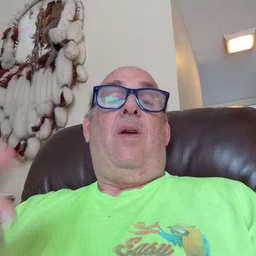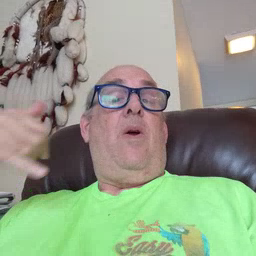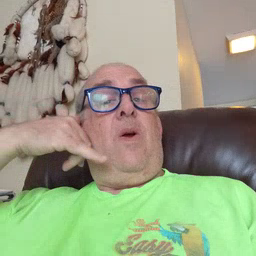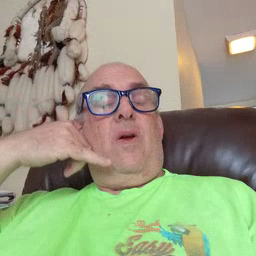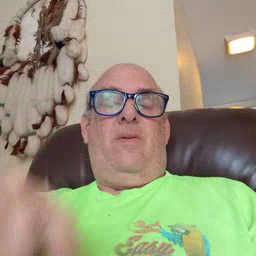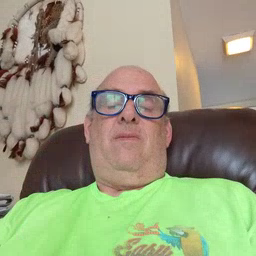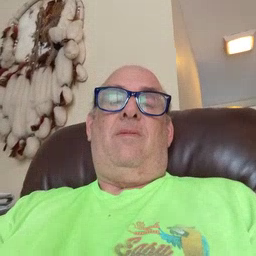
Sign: callonphone